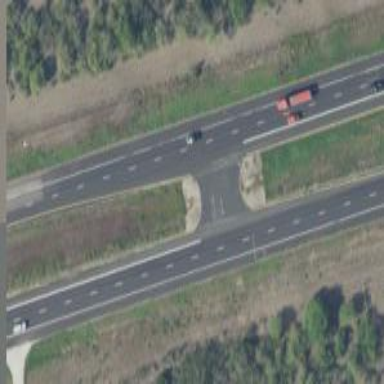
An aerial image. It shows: Trunk link highway.